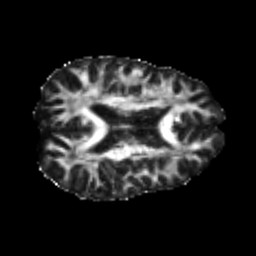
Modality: FA
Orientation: axial
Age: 22
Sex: male
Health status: healthy
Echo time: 0.074 s